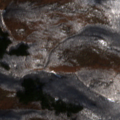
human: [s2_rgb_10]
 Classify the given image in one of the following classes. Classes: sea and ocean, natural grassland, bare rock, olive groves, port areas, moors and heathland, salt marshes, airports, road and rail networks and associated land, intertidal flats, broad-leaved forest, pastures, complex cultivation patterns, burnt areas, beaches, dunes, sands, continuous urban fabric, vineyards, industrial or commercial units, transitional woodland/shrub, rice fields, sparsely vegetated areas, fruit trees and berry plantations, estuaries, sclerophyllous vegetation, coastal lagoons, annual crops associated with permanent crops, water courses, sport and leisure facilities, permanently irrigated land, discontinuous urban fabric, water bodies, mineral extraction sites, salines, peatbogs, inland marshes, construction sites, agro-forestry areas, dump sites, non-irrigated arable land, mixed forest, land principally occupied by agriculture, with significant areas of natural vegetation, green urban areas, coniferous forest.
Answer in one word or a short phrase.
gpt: broad-leaved forest, mixed forest